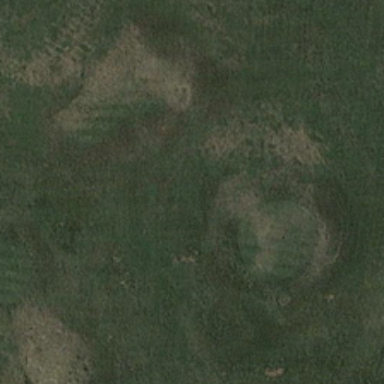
A lot of streamlined patterns are on the grass .